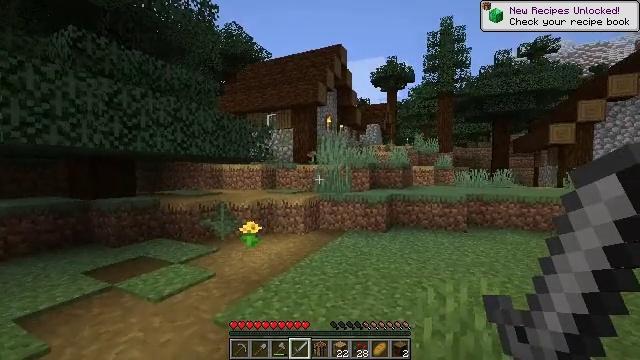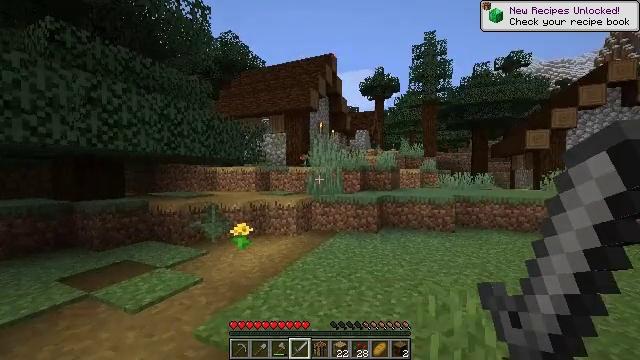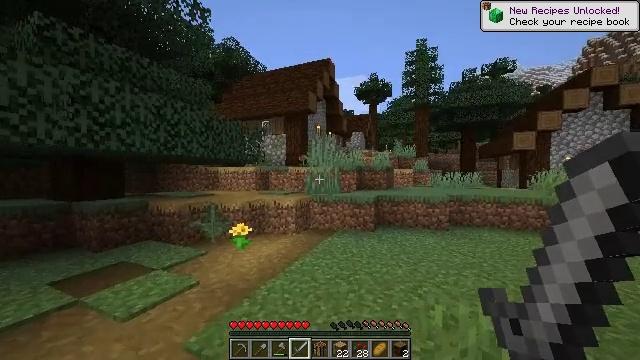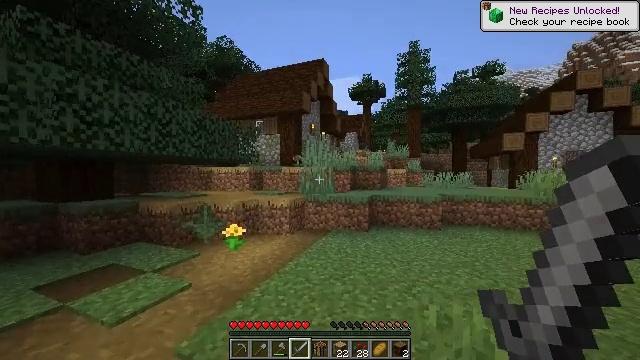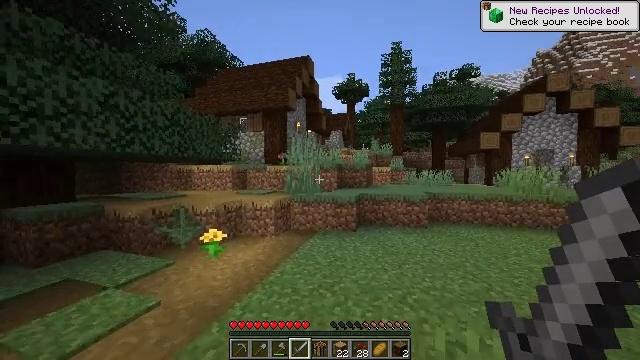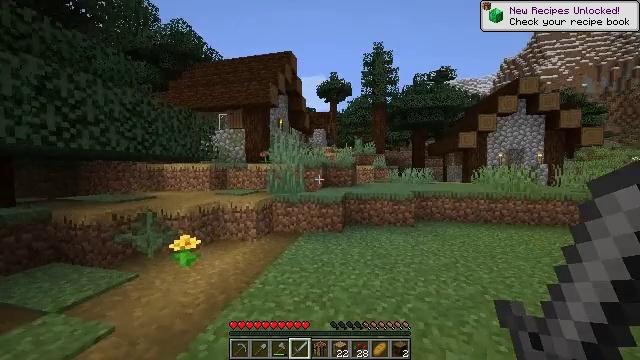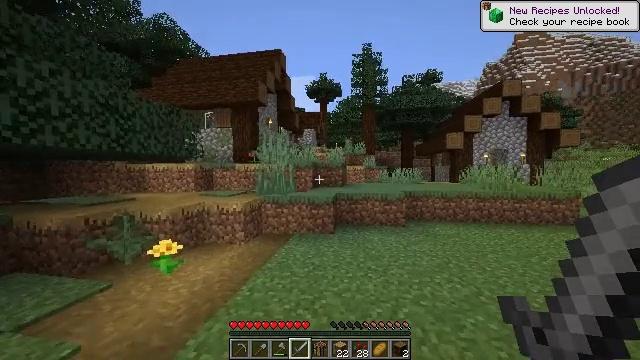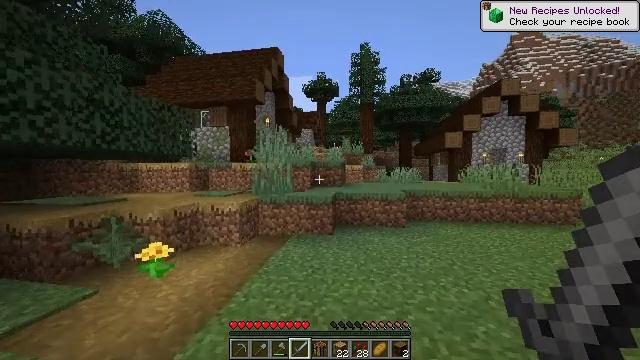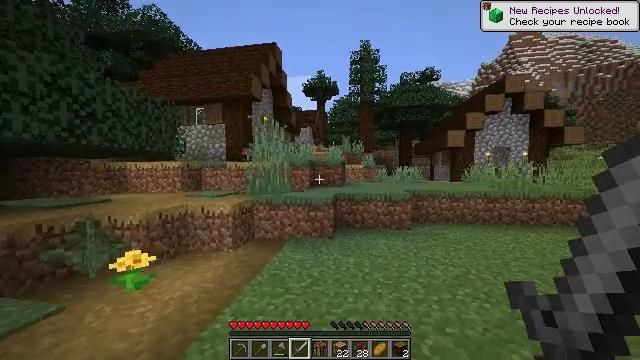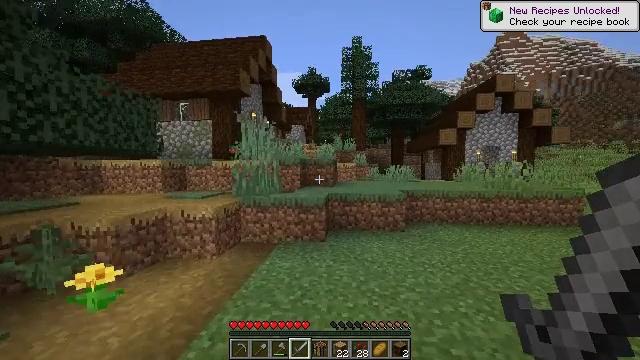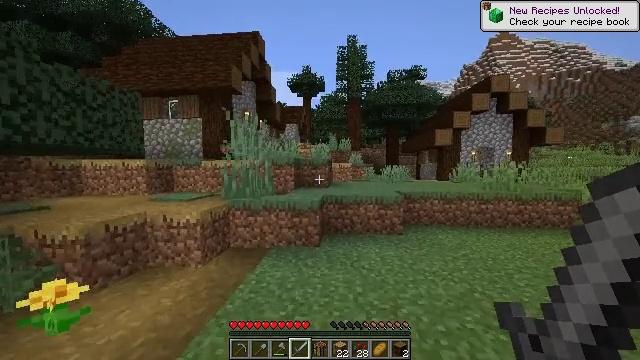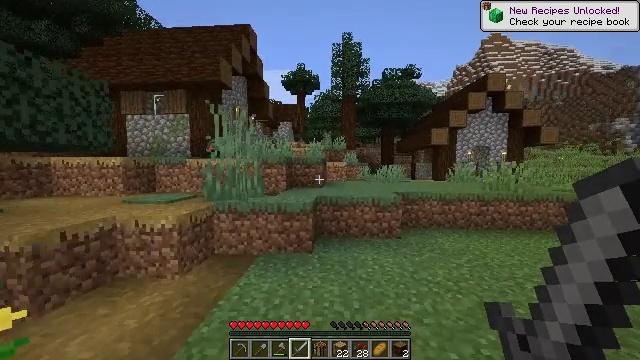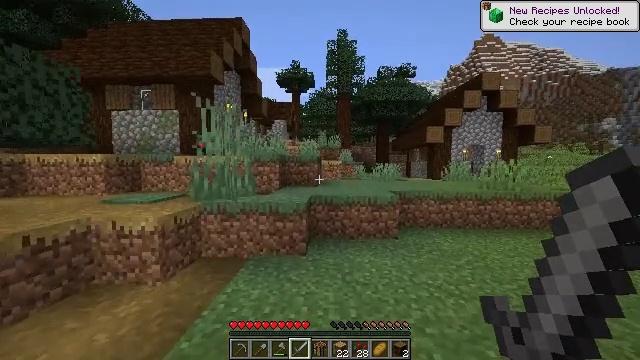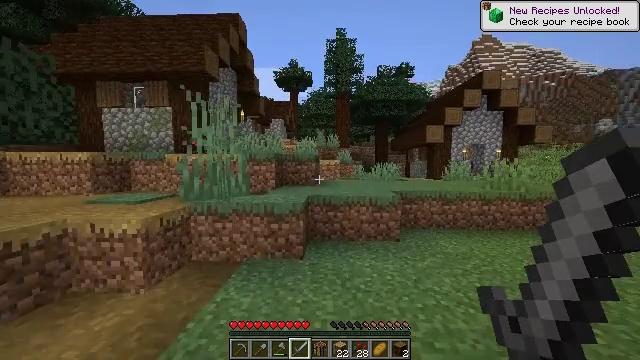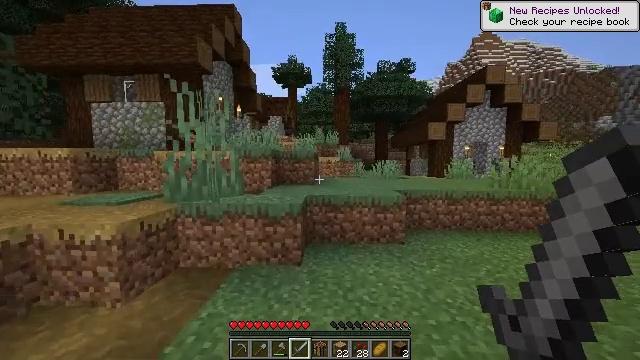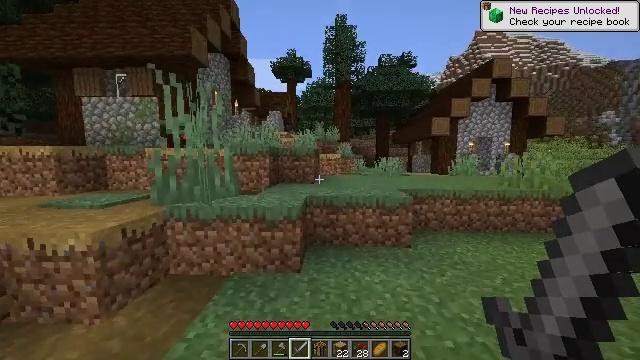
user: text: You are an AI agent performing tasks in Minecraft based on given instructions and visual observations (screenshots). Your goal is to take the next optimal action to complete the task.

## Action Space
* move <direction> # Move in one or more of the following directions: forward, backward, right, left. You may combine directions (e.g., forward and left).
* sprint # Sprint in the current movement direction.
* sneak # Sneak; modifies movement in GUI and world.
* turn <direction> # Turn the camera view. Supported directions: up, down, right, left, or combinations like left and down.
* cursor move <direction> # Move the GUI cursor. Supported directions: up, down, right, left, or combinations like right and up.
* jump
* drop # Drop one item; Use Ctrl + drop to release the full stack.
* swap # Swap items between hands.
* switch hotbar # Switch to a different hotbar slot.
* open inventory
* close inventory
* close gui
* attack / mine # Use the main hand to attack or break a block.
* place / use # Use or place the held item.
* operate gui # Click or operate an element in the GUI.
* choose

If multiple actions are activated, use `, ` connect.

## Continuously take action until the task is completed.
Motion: motion action
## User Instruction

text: Collect the blue bed by attacking it.
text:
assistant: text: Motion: move forward, sprint, turn right
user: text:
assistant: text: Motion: move forward, sprint
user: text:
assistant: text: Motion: move forward, sprint, turn right
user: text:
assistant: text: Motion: move forward, sprint, turn right
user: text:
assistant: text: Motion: move forward, sprint, turn right
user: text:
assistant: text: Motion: move forward, sprint, turn right
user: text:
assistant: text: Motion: move forward, sprint
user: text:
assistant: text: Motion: move forward, sprint
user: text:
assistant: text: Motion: move forward, sprint, turn right
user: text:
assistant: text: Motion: move forward, sprint, turn right
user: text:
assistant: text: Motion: move forward, sprint, turn right
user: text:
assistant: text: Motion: move forward, sprint, turn right
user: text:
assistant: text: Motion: move forward, sprint
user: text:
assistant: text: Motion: move forward, sprint
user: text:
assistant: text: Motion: move forward, sprint
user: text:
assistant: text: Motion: move forward, sprint, turn down
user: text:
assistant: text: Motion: move forward, sprint, turn left and down
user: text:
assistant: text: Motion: move forward, sprint, turn left and down
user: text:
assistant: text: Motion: move forward, sprint, turn left and down
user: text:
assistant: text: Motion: move forward, sprint, turn left and down
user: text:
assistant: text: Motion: move forward, sprint, turn left, jump
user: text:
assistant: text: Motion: move forward, sprint, jump
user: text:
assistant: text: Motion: move forward, sprint, jump
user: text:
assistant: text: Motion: move forward, sprint, jump
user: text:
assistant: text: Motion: move forward, sprint
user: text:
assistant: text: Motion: move forward, sprint, turn left
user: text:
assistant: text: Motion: move forward, sprint, turn left
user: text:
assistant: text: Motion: move forward, sprint, turn left
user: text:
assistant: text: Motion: move forward, sprint, turn left, jump
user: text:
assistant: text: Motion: move forward, sprint, turn left, jump